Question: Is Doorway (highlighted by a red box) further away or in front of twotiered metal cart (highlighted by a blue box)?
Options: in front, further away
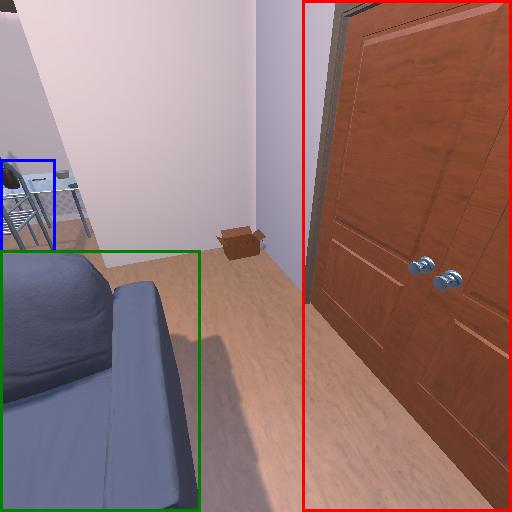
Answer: in front